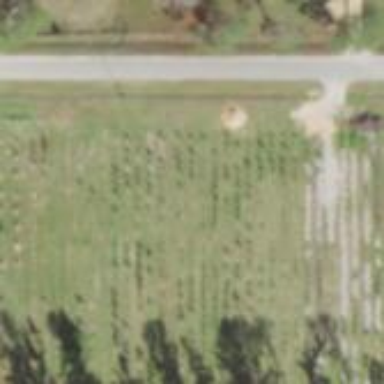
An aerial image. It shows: Plant nursery with trees.